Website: slack
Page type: billing-address
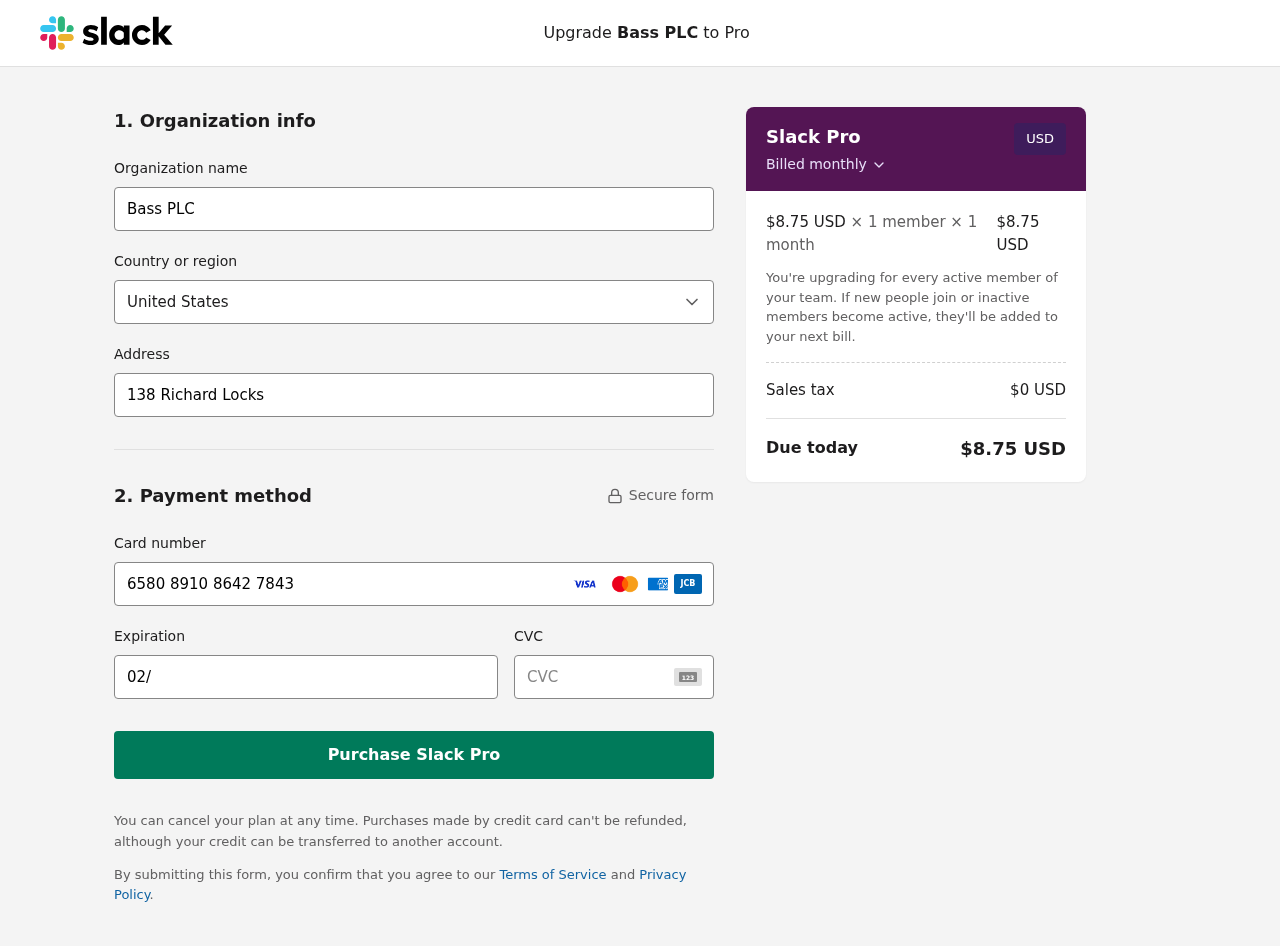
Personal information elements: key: PII_CARD_CVV
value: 840
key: PII_CARD_EXPIRY
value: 02/27
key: PII_CARD_NUMBER
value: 6580 8910 8642 7843
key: PII_COMPANY
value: Bass PLC
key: PII_COUNTRY
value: United States
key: PII_STREET
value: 138 Richard Locks
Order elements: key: ORDER_PRICE_PER_MEMBER
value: $8.75 USD
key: ORDER_MEMBER_COUNT
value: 1
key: ORDER_MONTH_COUNT
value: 1
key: ORDER_SUBTOTAL
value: $8.75 USD
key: ORDER_TAX
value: $0
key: ORDER_TOTAL
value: $8.75 USD